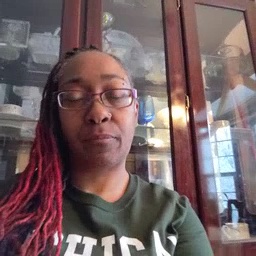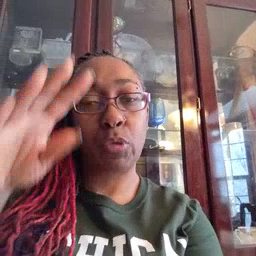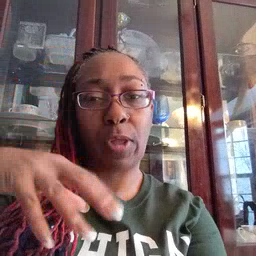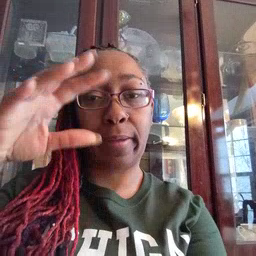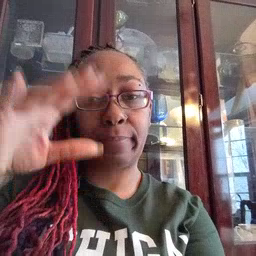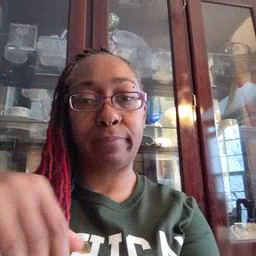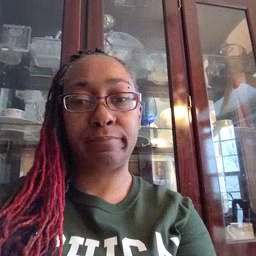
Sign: rain